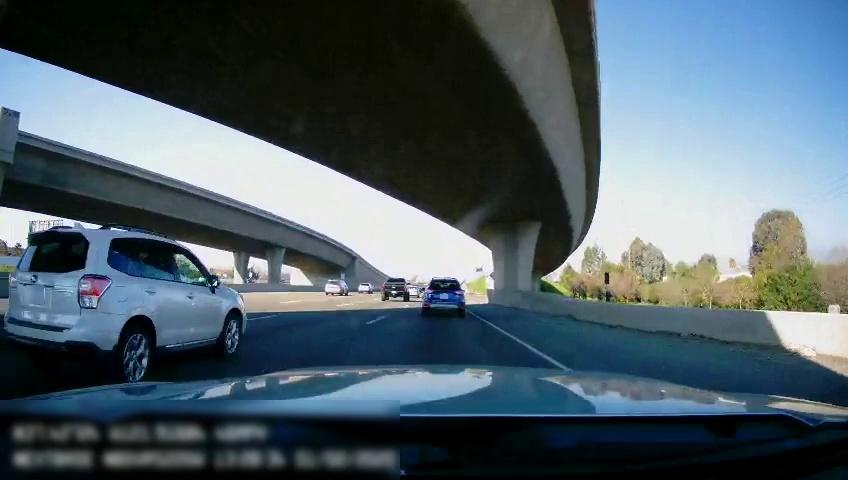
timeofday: Day
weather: Sunny
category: Drivable Space
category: Vehicles | Car
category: Vehicles | SUV
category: Vehicles | Truck
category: Vehicles | Van
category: Vehicles | SUV
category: Vehicles | SUV
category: Lanes | Current Lane
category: Lanes | Current Lane
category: Lanes | Alternate Lane
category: Lanes | Alternate Lane
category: Traffic | Signs